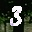
Label: 3